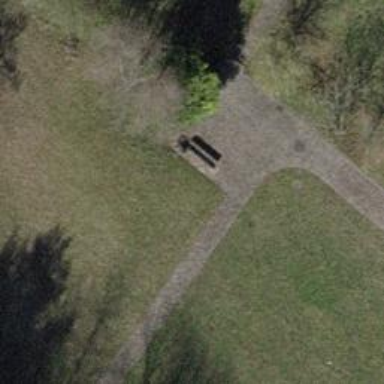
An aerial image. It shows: Brown bench in the vicinity.